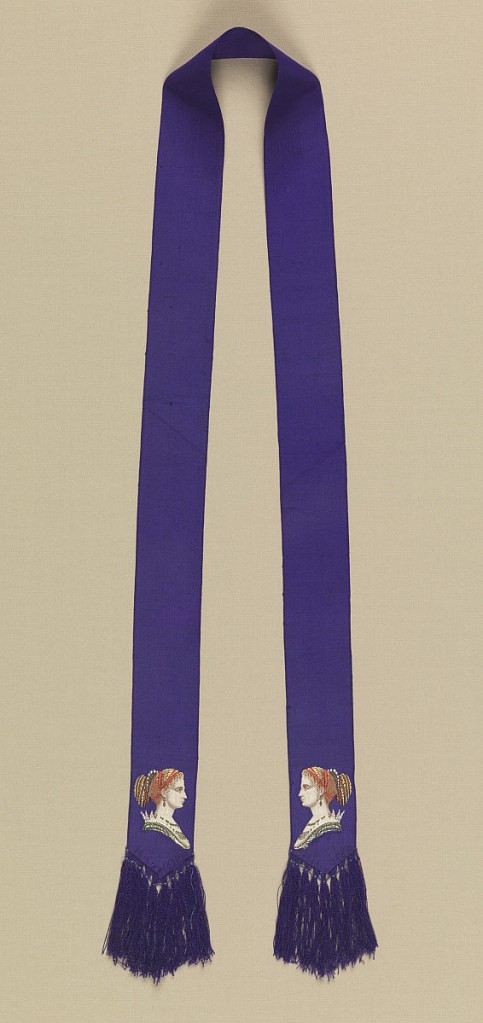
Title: Sash
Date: late 19th century
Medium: silk Technique: jacquard woven
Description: Narrow purple sash with two identical portraits of a woman in profile on each end. Finished with purple fringe.